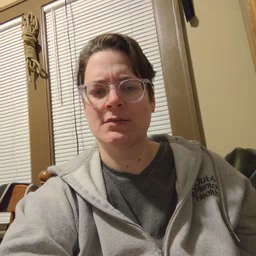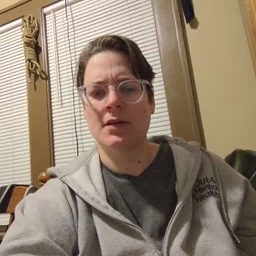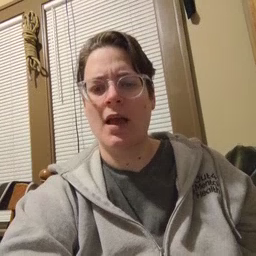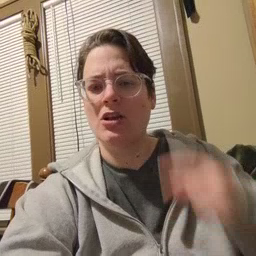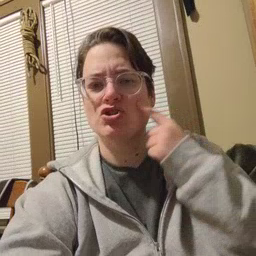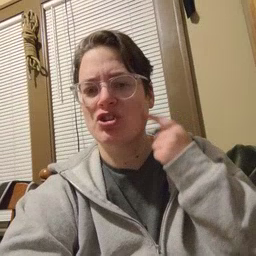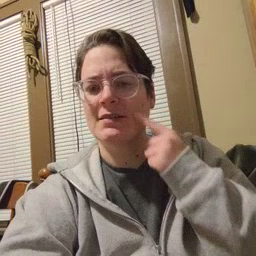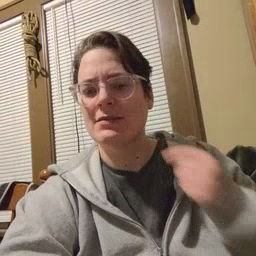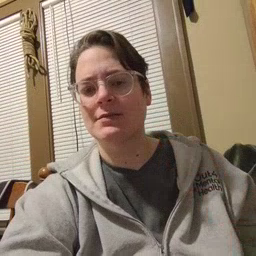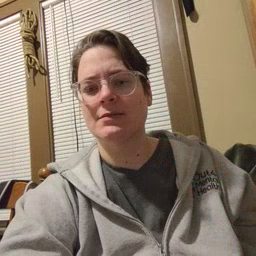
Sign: cheek